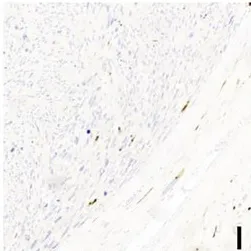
Pathological examination of case one. S-100 are negative (H&E, x100).
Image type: pathology (h&e)